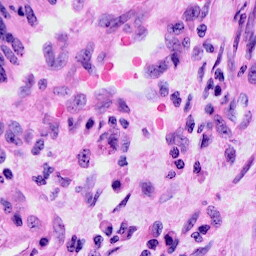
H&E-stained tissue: Cervix